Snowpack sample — Buffalo Mountain, Silverthorne, Colorado, USA (2/22/26, 2:02 PM MST)
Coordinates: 39.622, -106.113
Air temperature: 33 °F
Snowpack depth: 63 cm
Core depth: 20 cm
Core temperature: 24.8 °F
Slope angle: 11°, slope face: 116°
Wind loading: low
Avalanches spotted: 0
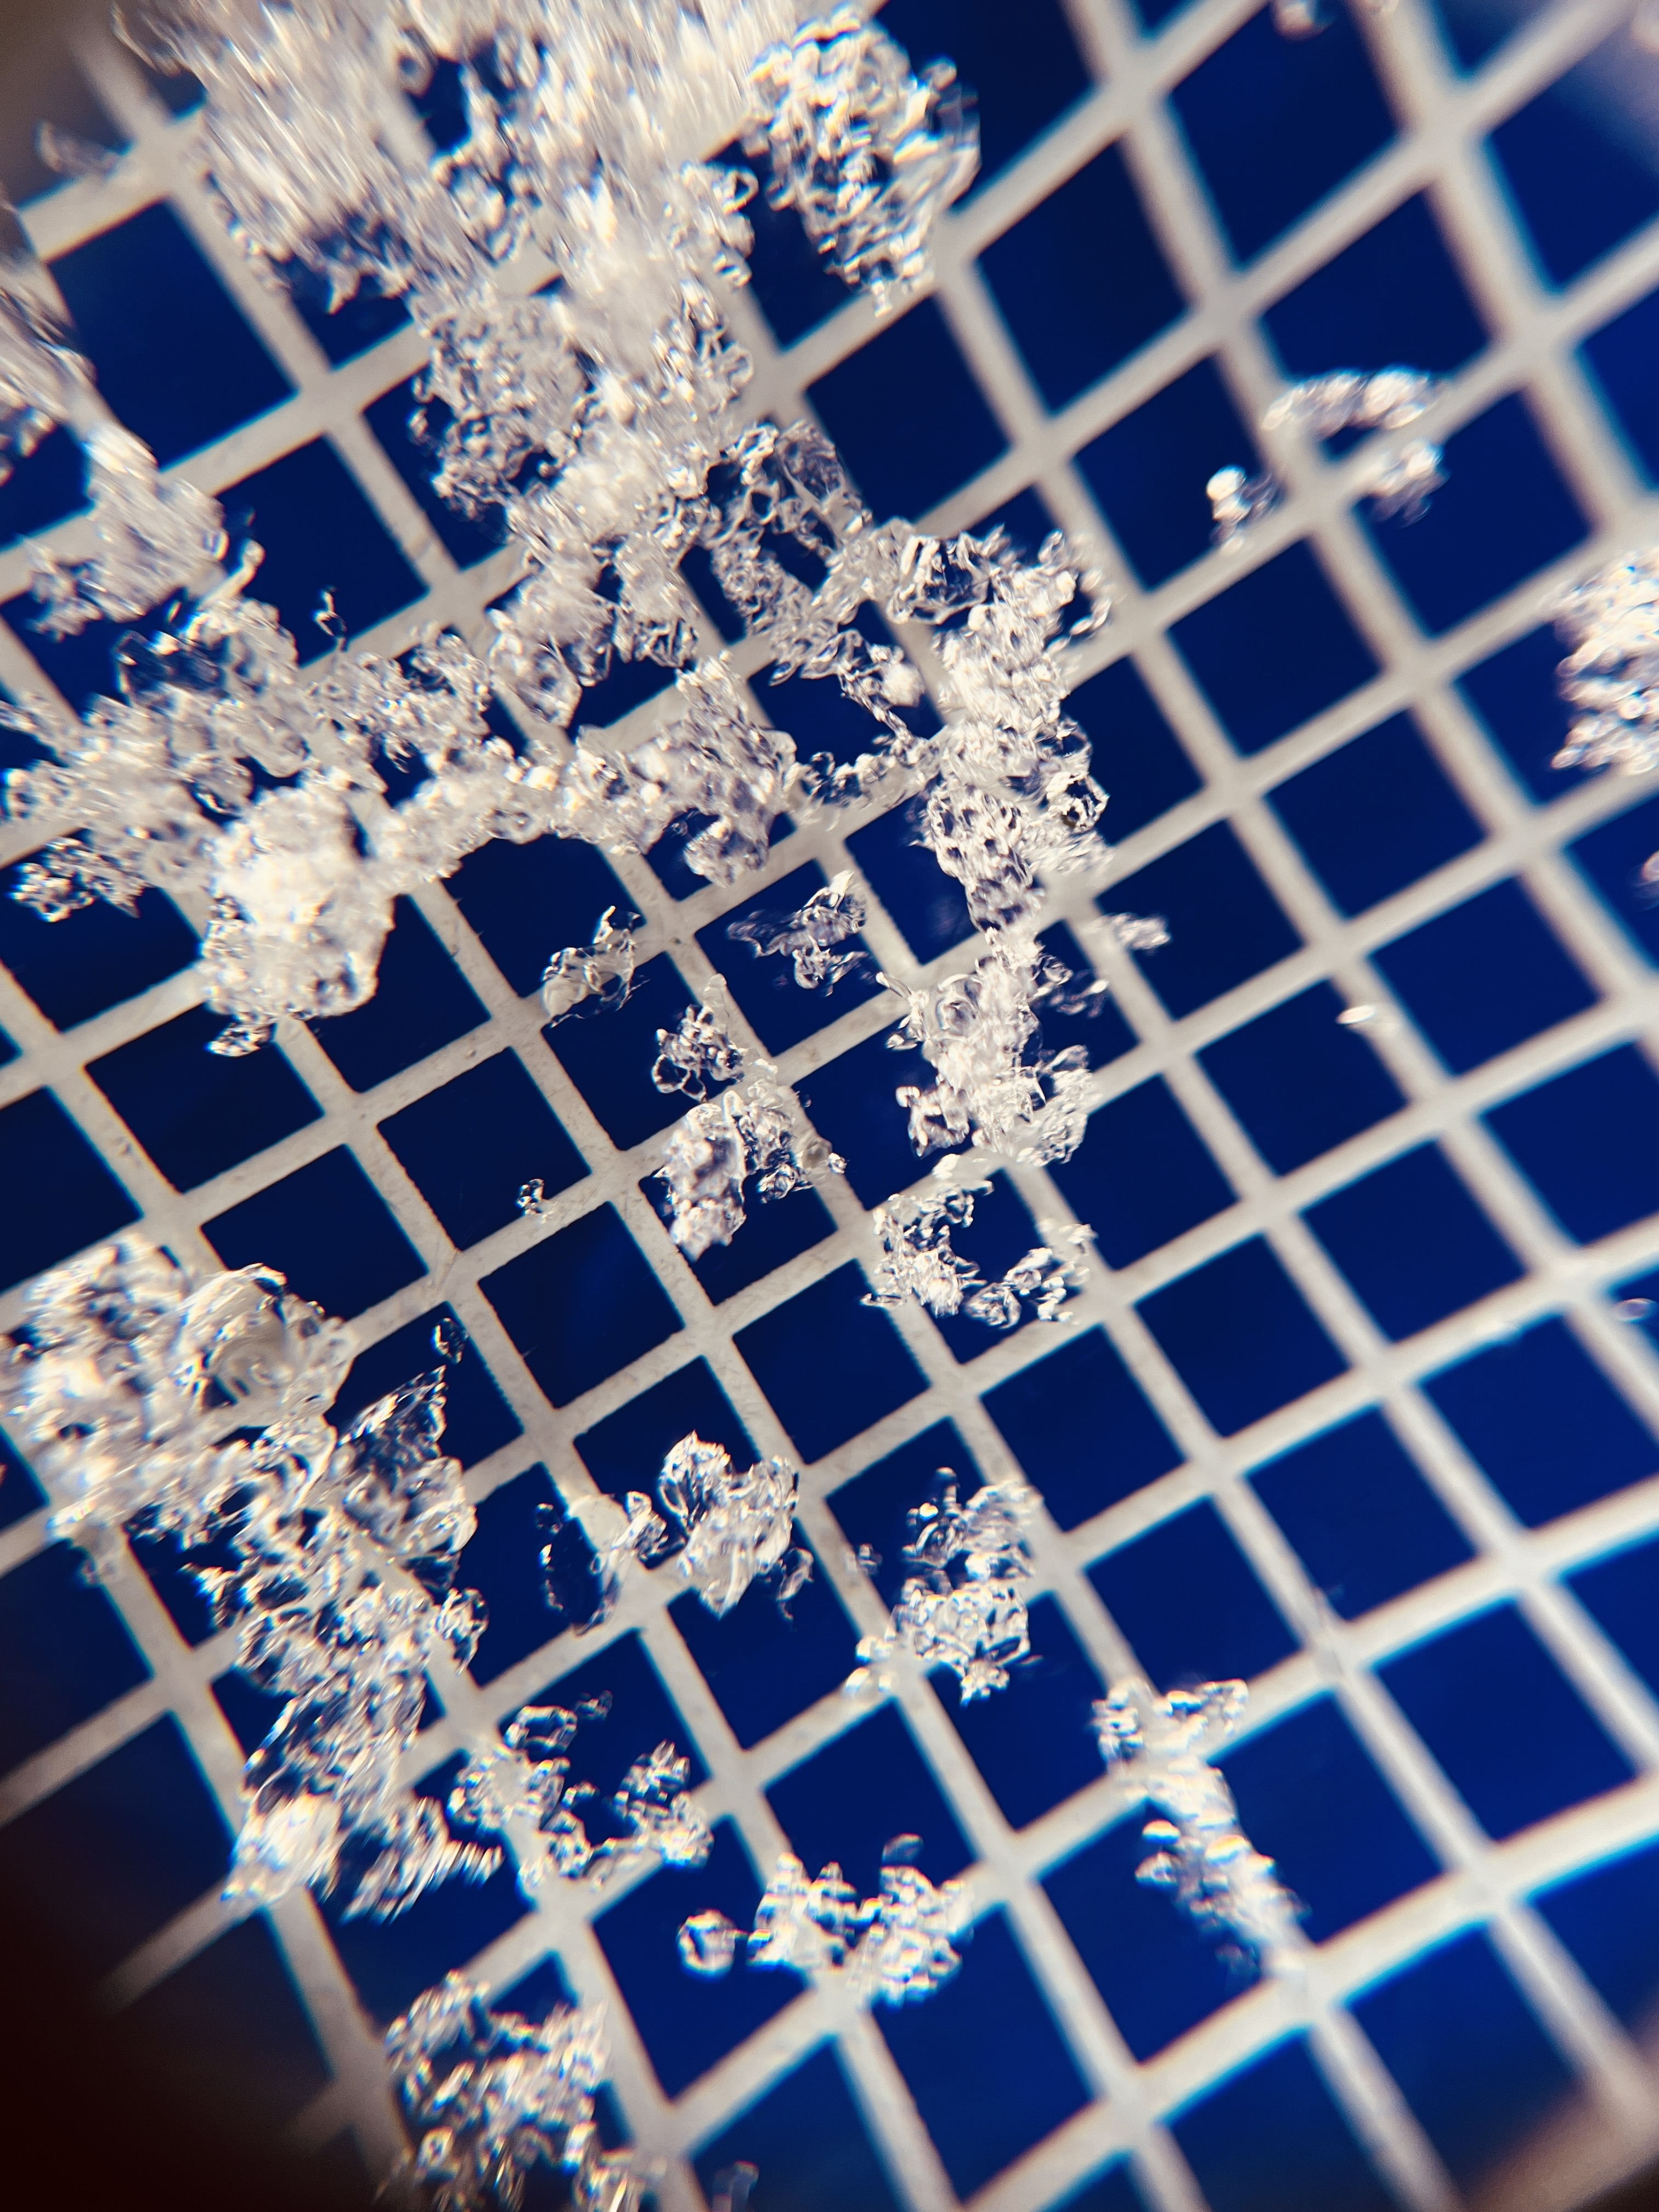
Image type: magnified_profile
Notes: In a firebreak similar to site 1, minimal wind loading with no spotted avalanches (not many faces in view though)